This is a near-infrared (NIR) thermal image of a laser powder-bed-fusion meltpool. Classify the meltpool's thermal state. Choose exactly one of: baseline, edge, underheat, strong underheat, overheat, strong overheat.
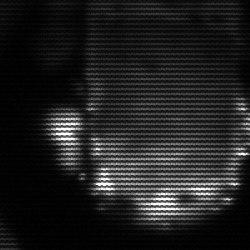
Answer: baseline